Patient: sex M, age 57
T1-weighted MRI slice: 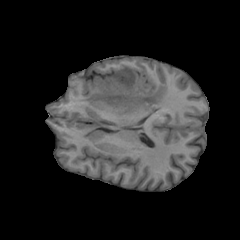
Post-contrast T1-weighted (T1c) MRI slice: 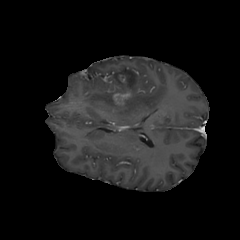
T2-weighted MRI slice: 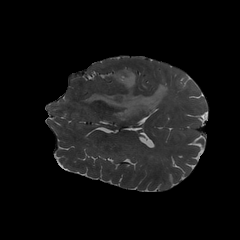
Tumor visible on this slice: yes
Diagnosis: Glioblastoma, IDH-wildtype
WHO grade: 4